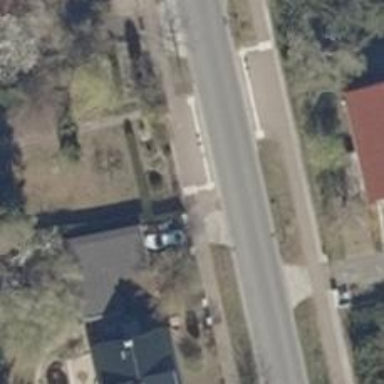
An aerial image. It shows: Footway along the road.